Field crop: maize
Growth stage: 2
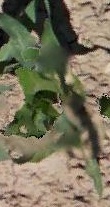
Species: maize